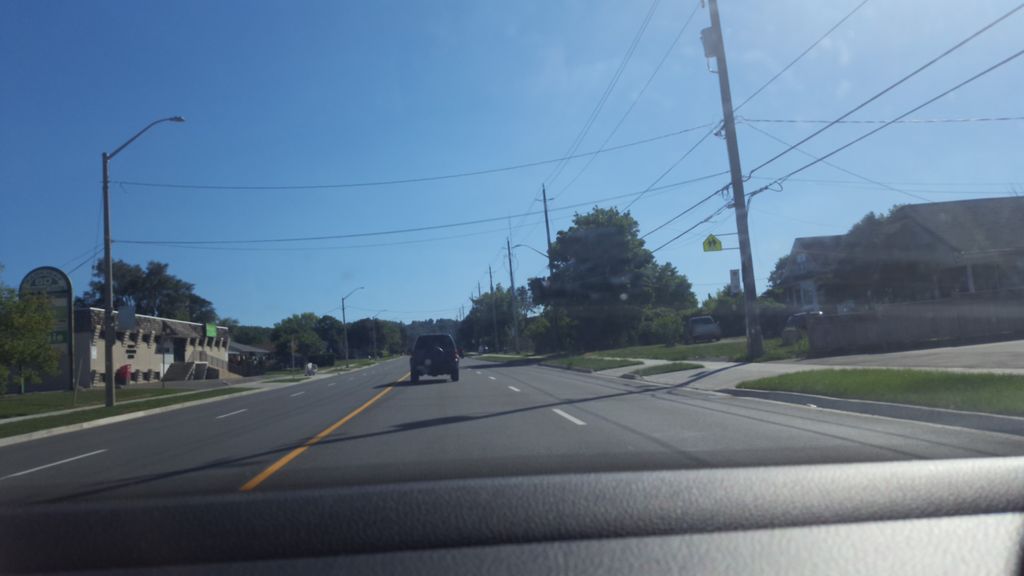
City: hamilton